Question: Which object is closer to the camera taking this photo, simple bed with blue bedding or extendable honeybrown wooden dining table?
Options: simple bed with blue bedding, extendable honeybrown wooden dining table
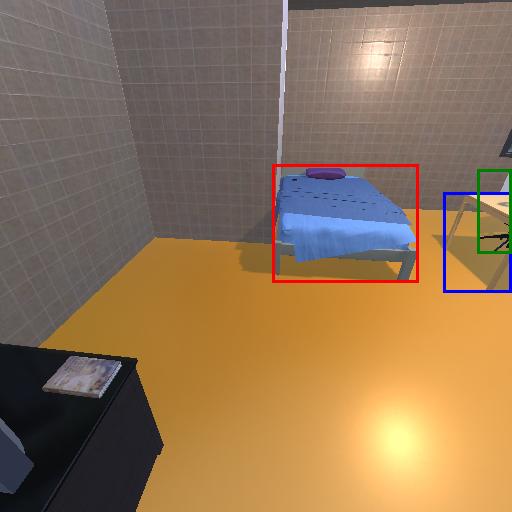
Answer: simple bed with blue bedding